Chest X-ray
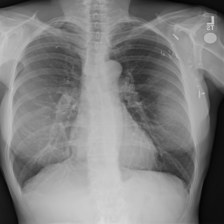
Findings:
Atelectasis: negative
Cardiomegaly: negative
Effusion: negative
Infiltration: negative
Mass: negative
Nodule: negative
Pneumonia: negative
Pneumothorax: negative
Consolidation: negative
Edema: negative
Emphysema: negative
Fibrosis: negative
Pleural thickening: negative
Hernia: negative